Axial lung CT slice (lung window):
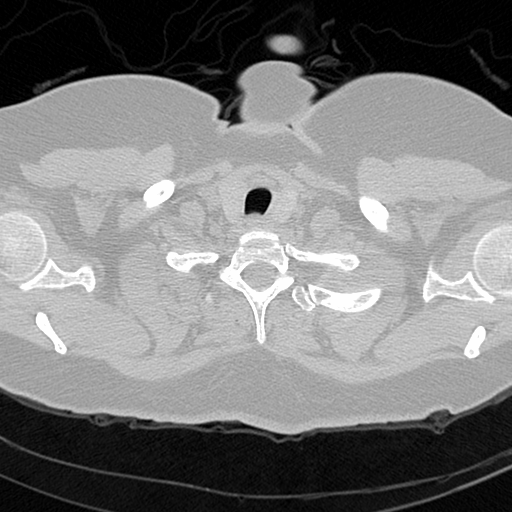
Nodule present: no